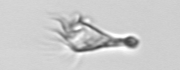
Label: Paratontonia_gracillima